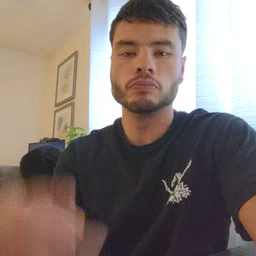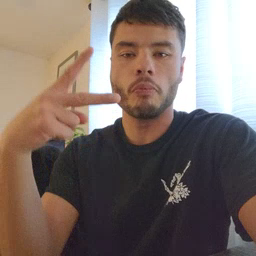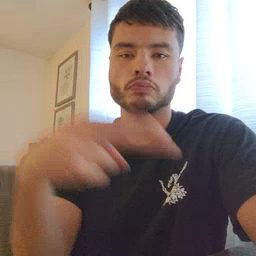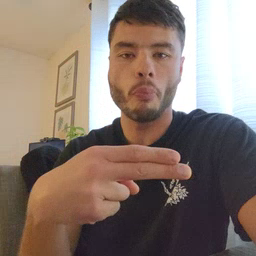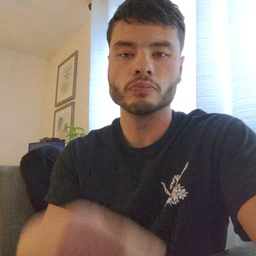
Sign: cut